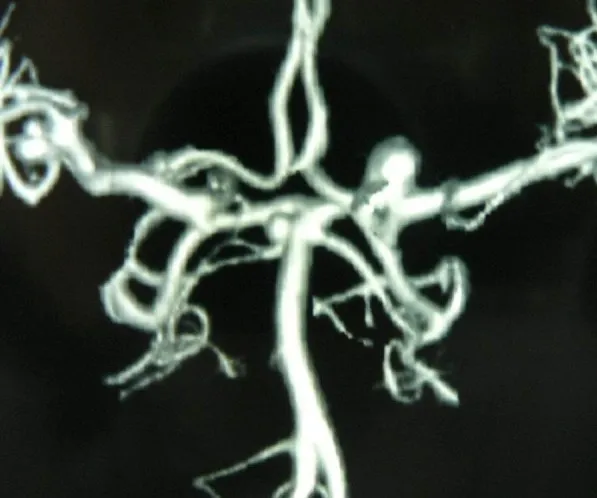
Three-dimensional reconstructed CT angiography of brain vasculature revealing multiple aneurysms: Right MCA, Left ICA bifurcation, and distal basilar artery.
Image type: radiology (mri)